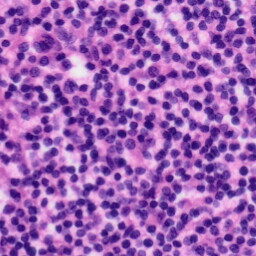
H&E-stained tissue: Tonsil